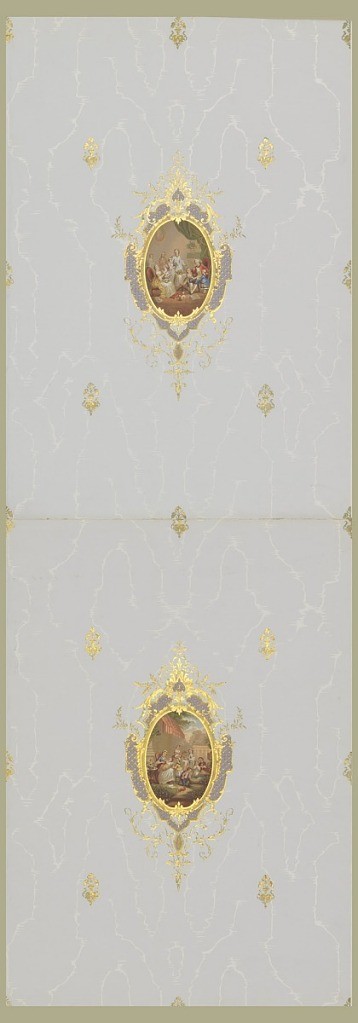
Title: Sidewall
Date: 1835–50
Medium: Block-printed, stamped foil, applied chromolithograph
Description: Vertical rectangle. In center, neo-baroque frame printed in green and violet, over-stamped in gold; repeating on field, scattered floral ornaments in green and gold, suggestive of Persian vase with flowers. Frame enclosed applied oval medallion with lithographed representation, in colors, of an interior with family gathering of men, women and children, in the costume of about 1770. Printed on blue moire ground.